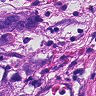
Metastatic tissue present: yes